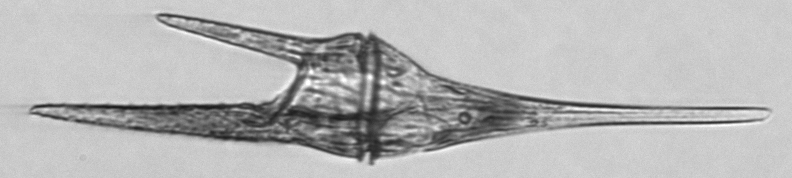
Label: Tripos_furca